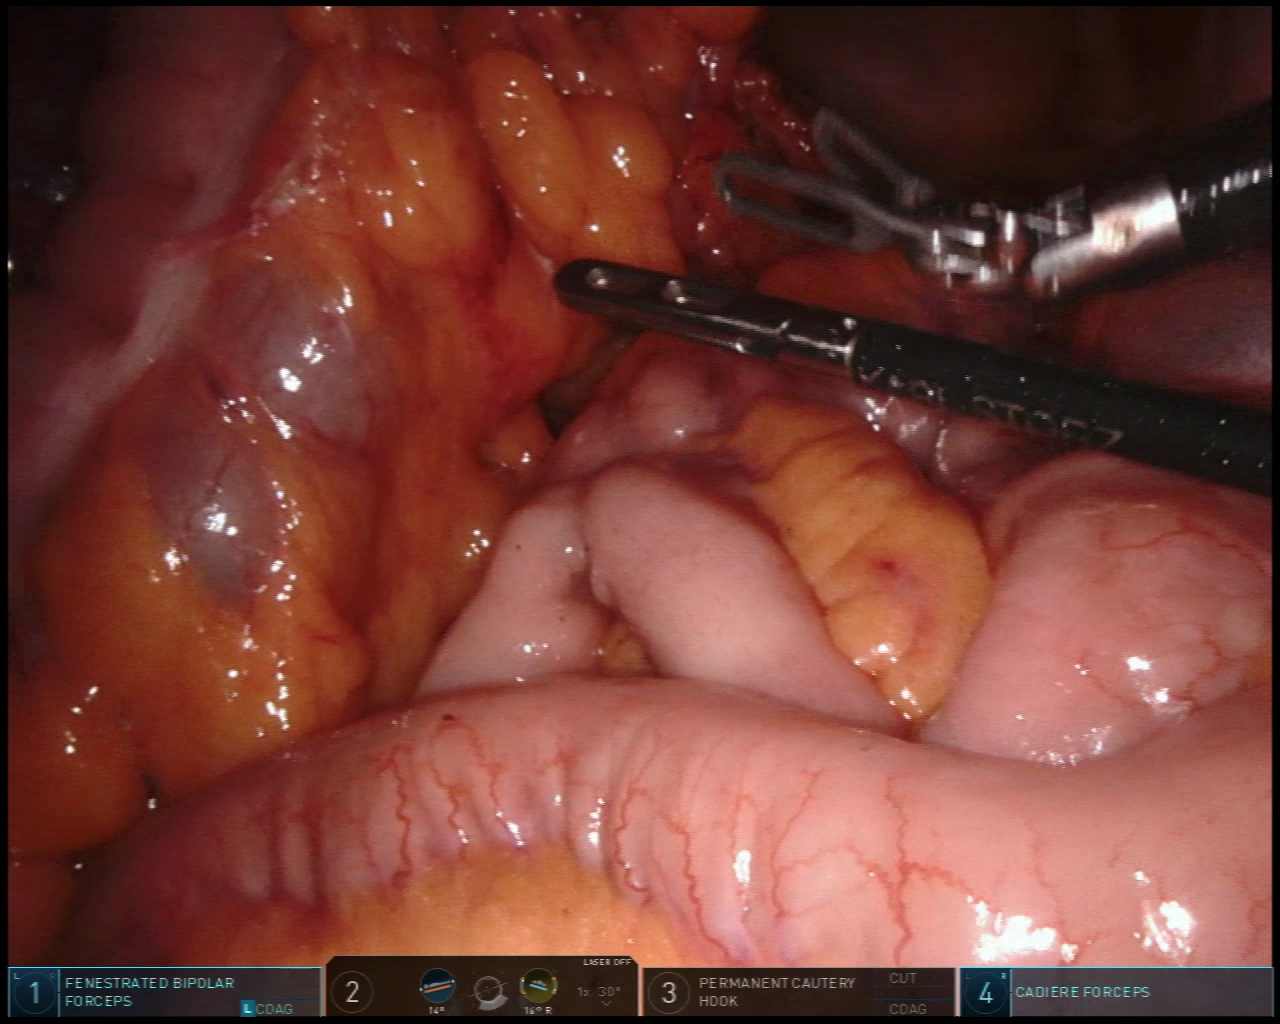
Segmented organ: colon
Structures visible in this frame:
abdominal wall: yes
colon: yes
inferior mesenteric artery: no
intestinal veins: no
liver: no
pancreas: no
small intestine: yes
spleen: no
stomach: no
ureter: no
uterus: no
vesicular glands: no